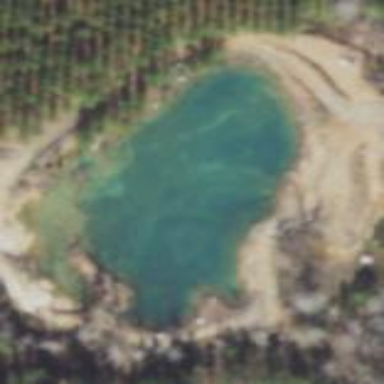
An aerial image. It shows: Reservoir of natural water.